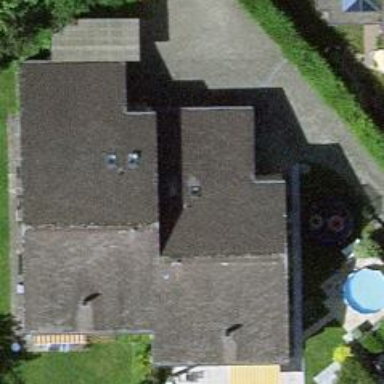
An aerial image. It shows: Residential building.